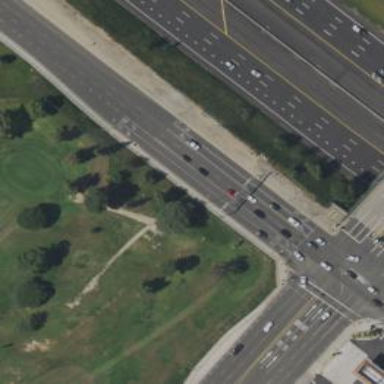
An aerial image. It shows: Primary highway.